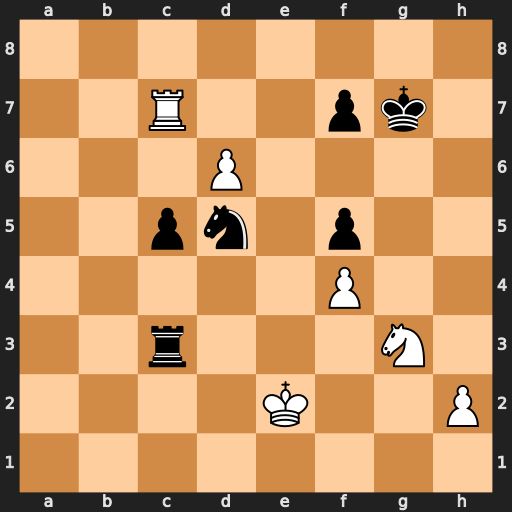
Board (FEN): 8/2R2pk1/3P4/2pn1p2/5P2/2r3N1/4K2P/8
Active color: w
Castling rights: -
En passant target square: -
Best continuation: Nh5+ Kg6 d7 Nxc7 d8=Q